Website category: movie
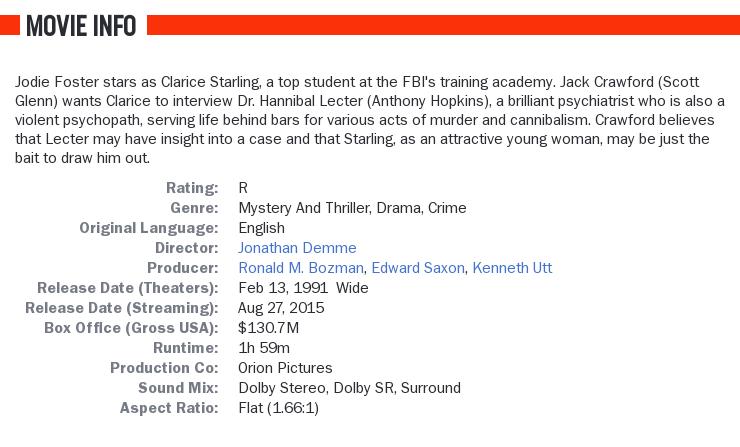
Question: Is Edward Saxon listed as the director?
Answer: no

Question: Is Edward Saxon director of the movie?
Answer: no

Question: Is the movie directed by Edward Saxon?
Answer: no

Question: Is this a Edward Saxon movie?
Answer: no

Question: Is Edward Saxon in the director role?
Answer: no

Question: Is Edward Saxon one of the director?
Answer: no

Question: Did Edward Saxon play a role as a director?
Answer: no

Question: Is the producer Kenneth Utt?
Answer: yes

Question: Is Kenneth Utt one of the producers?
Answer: yes

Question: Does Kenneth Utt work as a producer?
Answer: yes

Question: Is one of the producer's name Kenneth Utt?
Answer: yes

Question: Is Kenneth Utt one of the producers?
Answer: yes

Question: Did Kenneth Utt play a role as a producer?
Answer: yes

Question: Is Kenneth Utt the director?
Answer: no

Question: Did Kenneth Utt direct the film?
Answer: no

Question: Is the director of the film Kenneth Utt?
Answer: no

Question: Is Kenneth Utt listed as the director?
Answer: no

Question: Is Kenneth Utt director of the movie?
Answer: no

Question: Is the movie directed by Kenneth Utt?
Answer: no

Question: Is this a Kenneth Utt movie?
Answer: no

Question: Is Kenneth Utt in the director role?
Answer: no

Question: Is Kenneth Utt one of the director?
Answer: no

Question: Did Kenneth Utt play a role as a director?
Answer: no